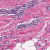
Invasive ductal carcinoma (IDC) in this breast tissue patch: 0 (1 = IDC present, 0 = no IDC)